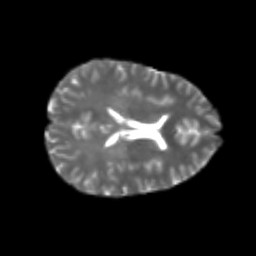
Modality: T2w
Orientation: axial
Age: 25
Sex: female
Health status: healthy
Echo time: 0.074 s